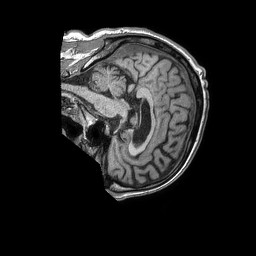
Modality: T1w
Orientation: sagittal
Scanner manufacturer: philips
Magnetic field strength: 1.5 T
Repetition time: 0.007647 s
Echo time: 0.003478 s